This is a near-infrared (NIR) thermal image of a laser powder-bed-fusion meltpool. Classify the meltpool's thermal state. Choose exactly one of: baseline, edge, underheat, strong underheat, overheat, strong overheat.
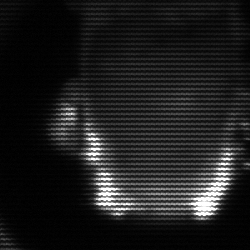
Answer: baseline